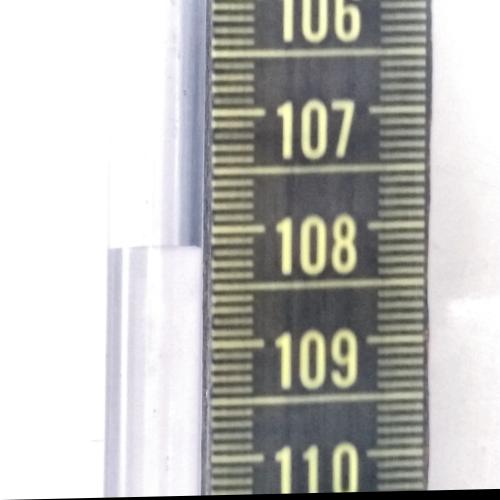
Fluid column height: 108.1 cm